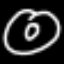
Label: donut